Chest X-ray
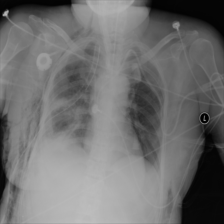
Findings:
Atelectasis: positive
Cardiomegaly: negative
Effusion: negative
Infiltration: negative
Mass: negative
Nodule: negative
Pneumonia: negative
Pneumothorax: negative
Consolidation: negative
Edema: negative
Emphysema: negative
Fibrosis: negative
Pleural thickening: negative
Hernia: negative